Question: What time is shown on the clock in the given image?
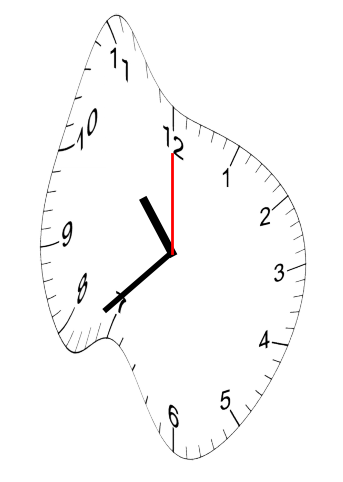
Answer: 10:38:00